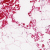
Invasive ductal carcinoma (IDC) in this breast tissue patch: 0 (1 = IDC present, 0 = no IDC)